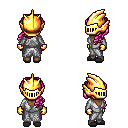
a pixel art fantasy rpg character, female body template, human, dark skin, white robe, magenta pants, pink princess hairstyle, gold helm, gold gloves, gray slippers, four views (front, back, left, right), 2x2 character sprite sheet, small pixel art, hard edges, no anti-aliasing